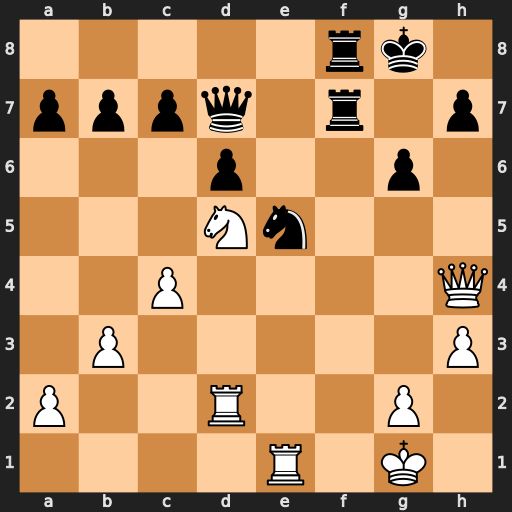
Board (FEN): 5rk1/pppq1r1p/3p2p1/3Nn3/2P4Q/1P5P/P2R2P1/4R1K1
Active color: w
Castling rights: -
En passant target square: -
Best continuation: Rxe5 dxe5 Nf6+ Rxf6 Rxd7